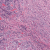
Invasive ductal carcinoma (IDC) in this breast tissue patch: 1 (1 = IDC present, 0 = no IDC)